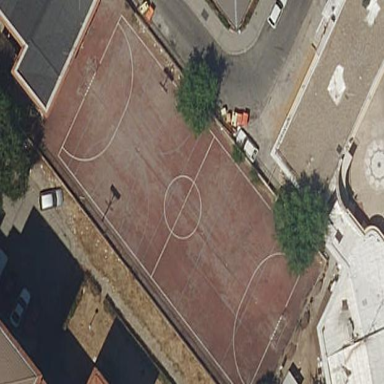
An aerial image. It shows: Soccer field.